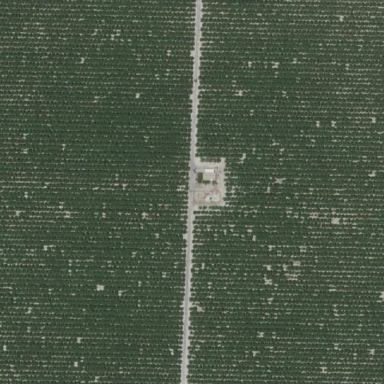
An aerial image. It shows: Orchard filled with plum trees.